Question: I'm trying to connect to a db2 database server (iseries ibm) from my laravel application (5.8). The application is running on a centos linux server.
I saw that db2 isn't in the 4 databases types listed here : <URL>.
So I tried to use that package <URL> but I got the followings errors :
'''
Undefined class constant 'I5_ATTR_DBC_SYS_NAMING'
'''
And I've got the errors for 5 constants :
PDO::I5_ATTR_DBC_SYS_NAMING, PDO::I5_ATTR_COMMIT, PDO::I5_ATTR_JOB_SORT, PDO::I5_ATTR_DBC_LIBL, PDO::I5_ATTR_DBC_CURLIB.
Also, if I comment theses constants, I got this error :
'''
'Syntax error: -104 [IBM][CLI Driver][AS] SQL0104N An unexpected token "<END-OF-STATEMENT>" was found following "". Expected tokens may include: "( + - ? : DAY INF NAN RID ROW RRN". SQLSTATE=42601 (SQLNumResultCols[-104] at /root/PDO_IBM-1.3.6/ibm_driver.c:153) (SQL: select * from )'
'''
I'm using the 'db2_ibmi_ibm' driver.
Here is my php info linked to the driver :

php version is 7.3.4
centos version is 7
Also I made a from scratch php script running and I can get the results from a query using the db2_connection method. So I'm pretty sure it's PDO related :-/
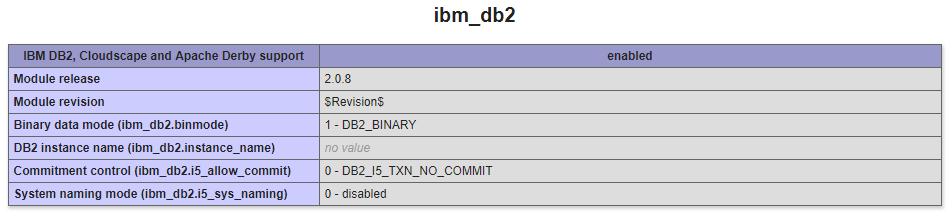
Answer: Ok I found the issue, my scheme and database were wrong, so the query wasn't correct.
The PDO constants are not needed in my case.
Thanks for your answers